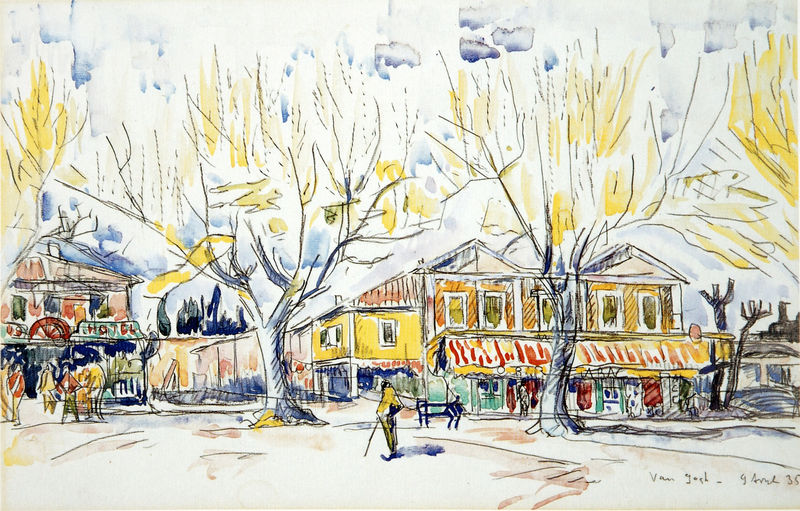
Titel: Arles. La Maison de Van Gogh, Arles. Das Haus von Van Gogh
Künstler: Paul Signac
Institution: (Privatsammlung)
Schlagwörter: baum, blau, blätter, dunkel, feder, gemälde, himmel, laub, mann, schatten, weiß, wolken, aquarell, bäume, gelb, menschen, stadt, äste, braun, bunt, cafe, fenster, hell, kaffeehaus, licht, paris, schwarz, skizze, straße, zeichnung, haus, park, rot, weg, wolke, bild, signatur, häuser, wind, boden, figur, handel, stock, farbig, sommer, ort, passanten, farben, modern, linien, herbst, winter, spazieren, fußgänger, geschäfte, laden, platz, van gogh, bank, promenade, hotel, gestreift, striche, tusche, wasserfarben, provence, spaziergang, einkaufen, koloriert, spazierstock, jalousie, flanieren, tinte, expressiv, marktplatz, seurat, signac, fröhlich, spaziergänger, belebt, sitzbank, vincent, amsterdam, markise, nimes, aquarelliert, markisen, palisade, flaneure, am meer, geschäfte läden, holzhäuser, pergola, urlaubsort, arles, gerbst, frankreich, orientierungslos..., 35, 1935, hjandel, markisenn